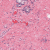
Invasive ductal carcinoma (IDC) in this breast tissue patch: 0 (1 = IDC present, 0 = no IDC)